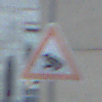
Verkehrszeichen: AmphibienwanderungRechts
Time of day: MorningAfternoon
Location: Outdoor (Urban)
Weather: PartlyCloudy
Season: NotSpecified
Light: Natural